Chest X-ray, PA view. Patient: 43 years old, sex M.
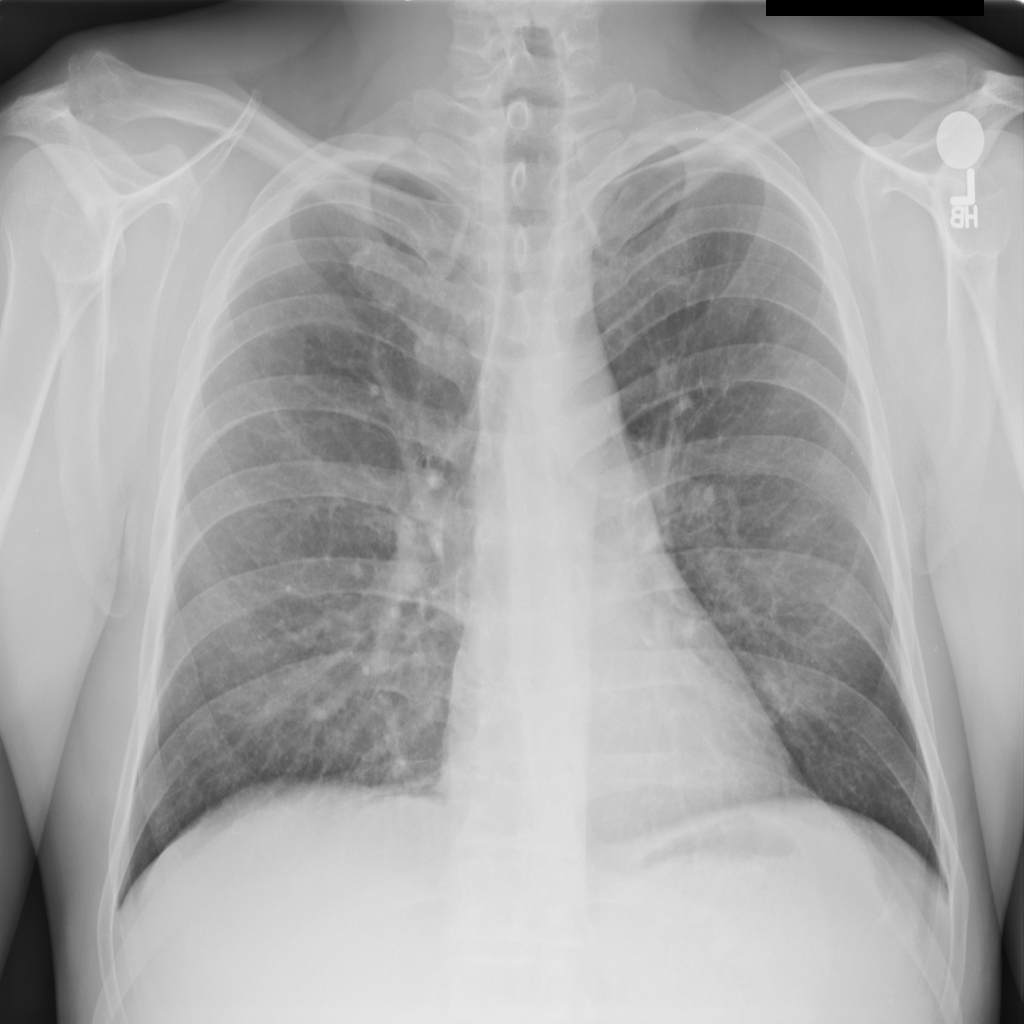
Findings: No Finding